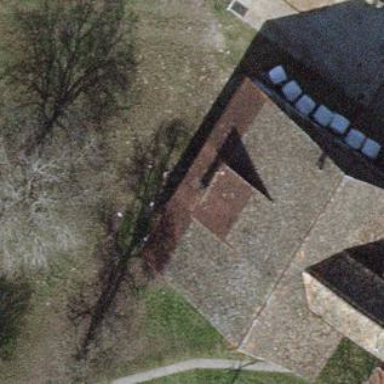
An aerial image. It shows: Farm auxiliary building.